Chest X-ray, PA view. Patient: 26 years old, sex F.
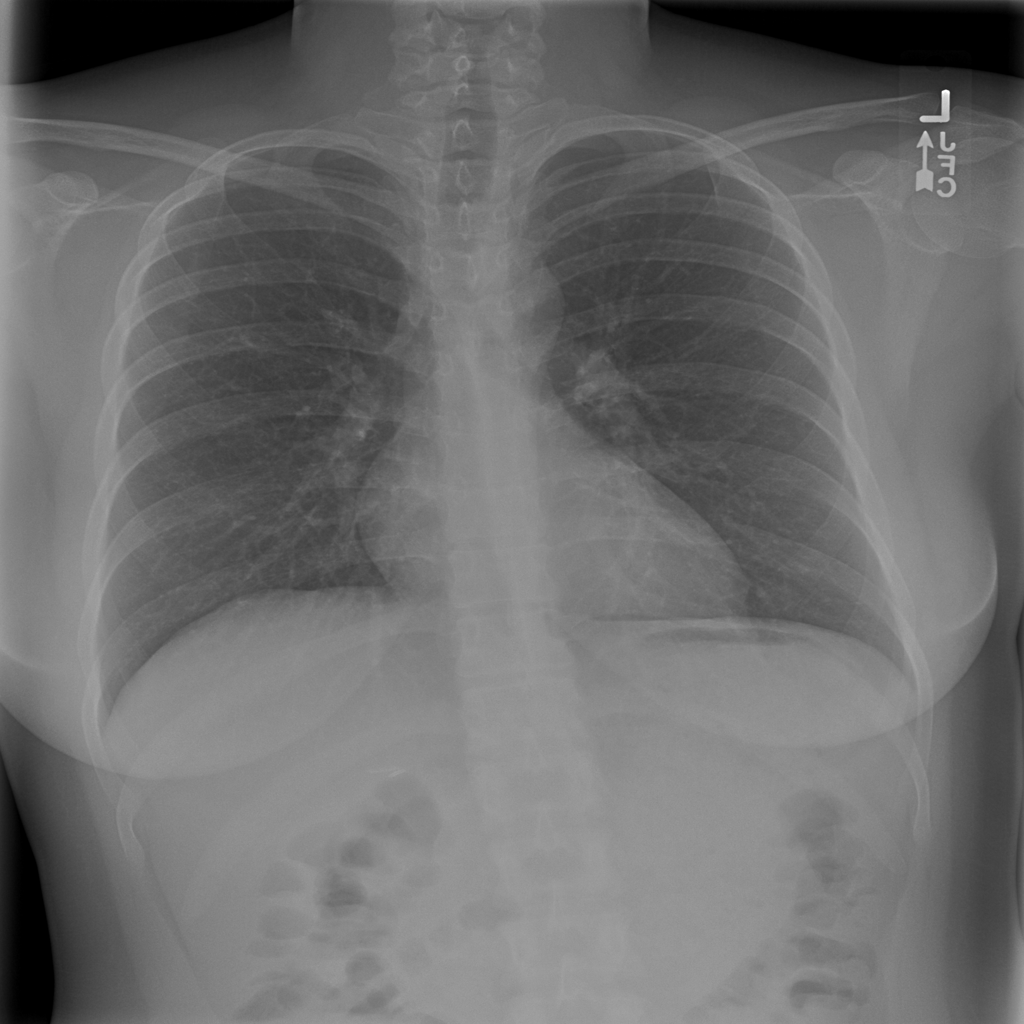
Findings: No Finding